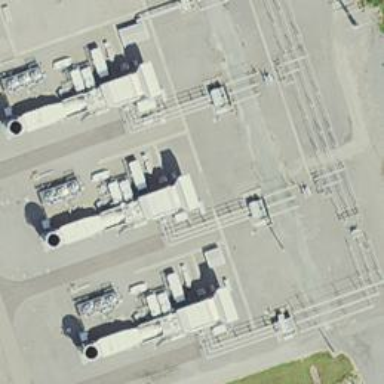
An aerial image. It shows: Gas-powered generator. It is gas turbine type generator.